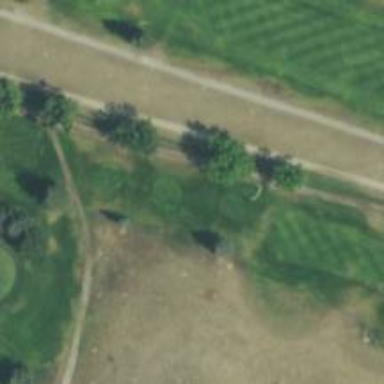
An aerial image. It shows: Pathway for golf carts.